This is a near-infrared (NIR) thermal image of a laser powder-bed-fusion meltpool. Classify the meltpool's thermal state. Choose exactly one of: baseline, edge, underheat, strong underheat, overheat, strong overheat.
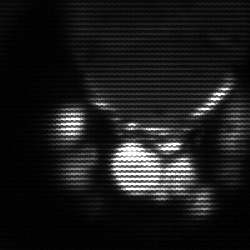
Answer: baseline